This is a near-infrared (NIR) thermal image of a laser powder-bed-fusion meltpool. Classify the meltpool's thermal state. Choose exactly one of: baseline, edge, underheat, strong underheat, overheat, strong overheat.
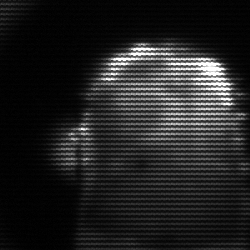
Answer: strong underheat